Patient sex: M
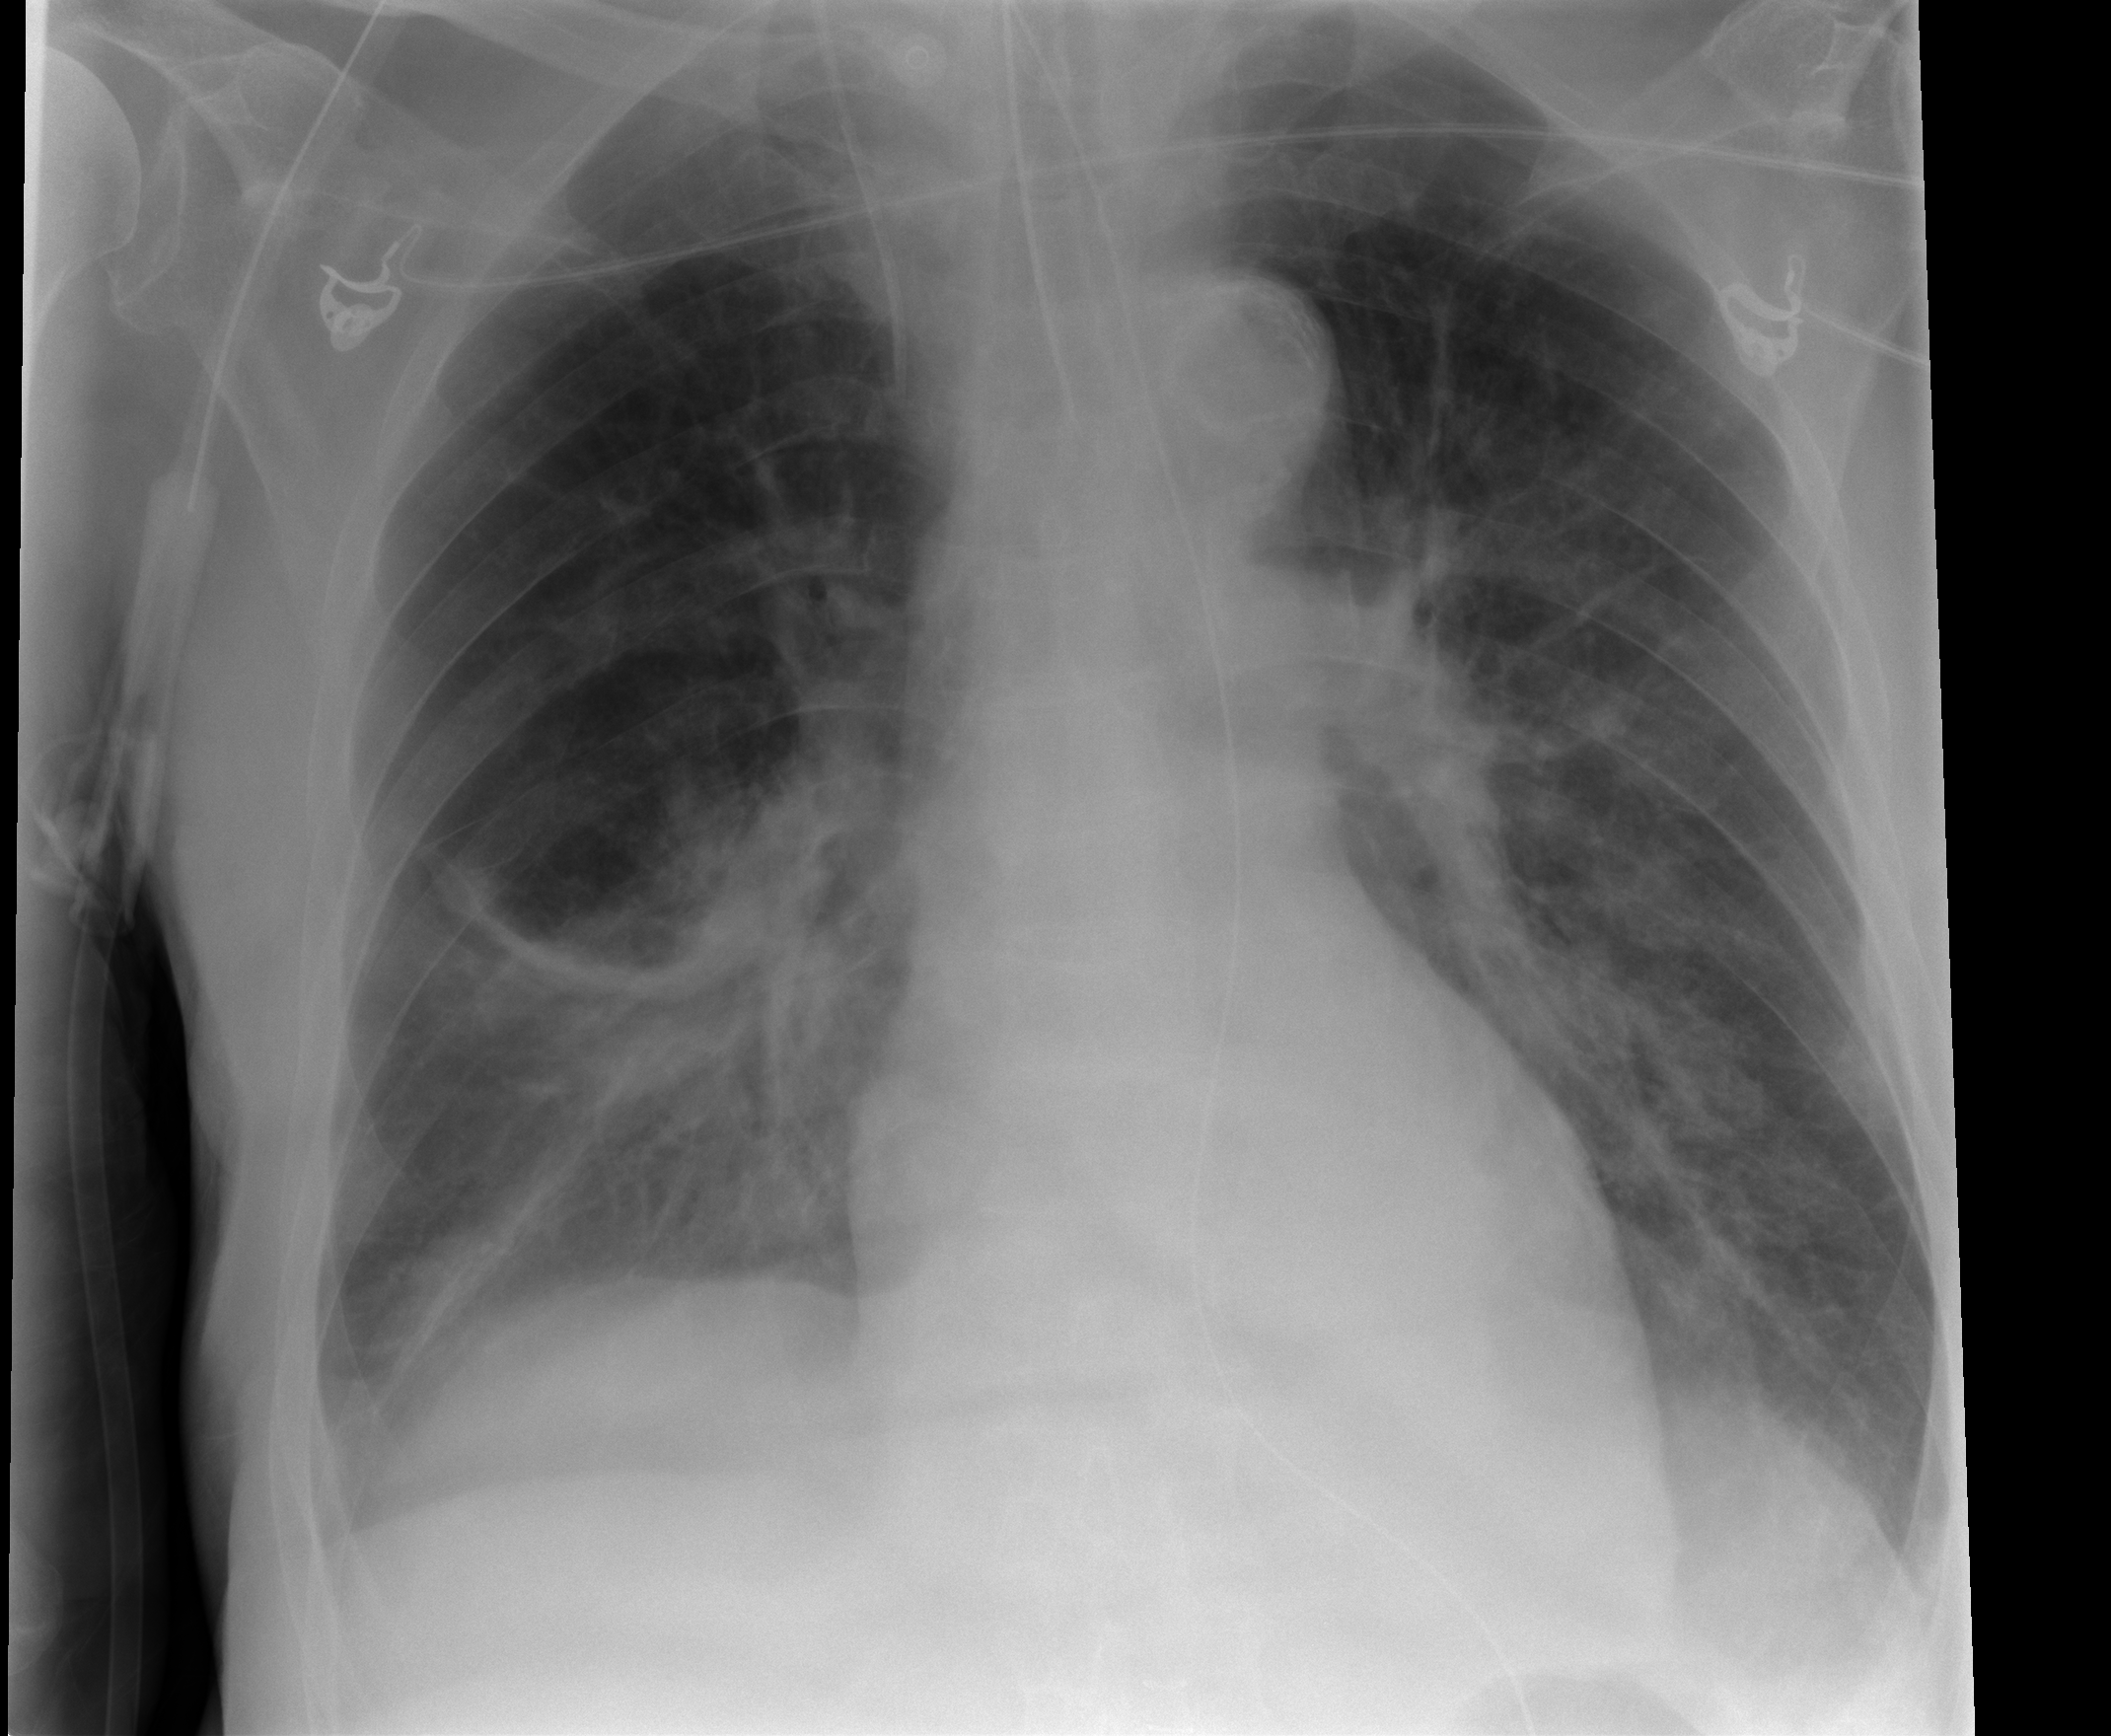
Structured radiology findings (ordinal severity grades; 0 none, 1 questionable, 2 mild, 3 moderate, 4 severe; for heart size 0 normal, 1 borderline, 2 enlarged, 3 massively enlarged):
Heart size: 2
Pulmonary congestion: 1
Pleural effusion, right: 2
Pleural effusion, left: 0
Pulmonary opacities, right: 1
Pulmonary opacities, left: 0
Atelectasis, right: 2
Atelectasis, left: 2